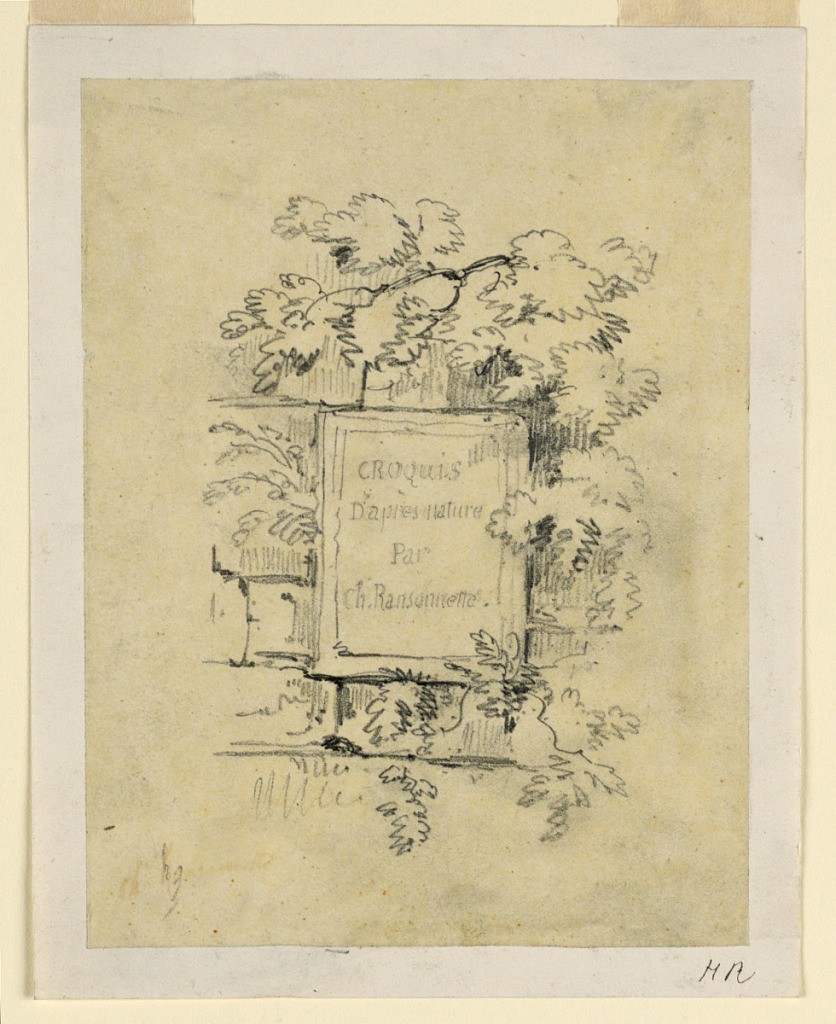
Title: Design for a Title Page
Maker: Charles Nicolas Ransonnette, French, 1793 - 1877
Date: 1825–1840
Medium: Graphite on yellow tracing paper
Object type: Drawing
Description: Part of a wall is shown, with a tablet and the inscription: "CROQUIS / D'APRES NATURE / PAR / CHARLES RANSONNETTE" surrounded by vine.